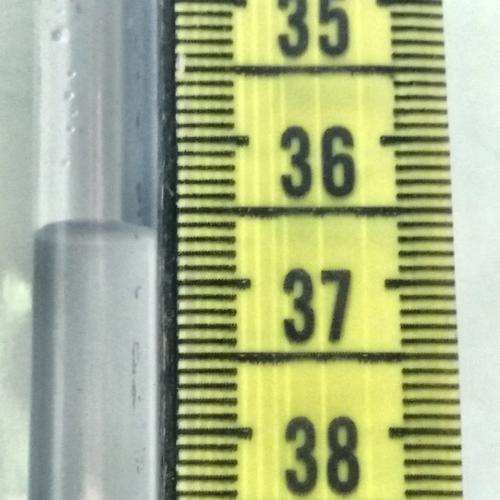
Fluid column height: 36.6 cm